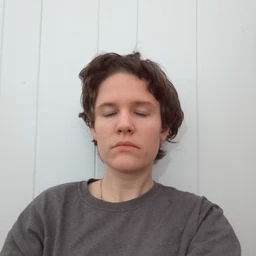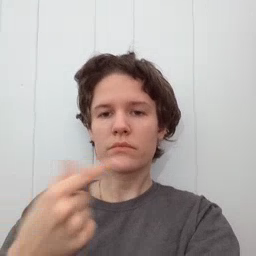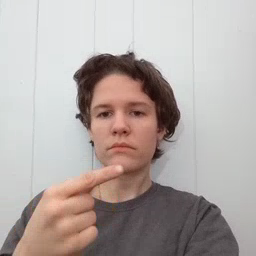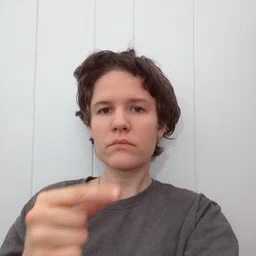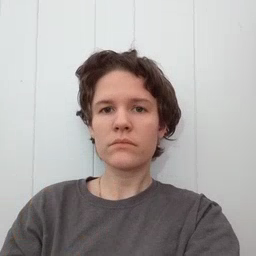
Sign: green